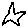
Label: star